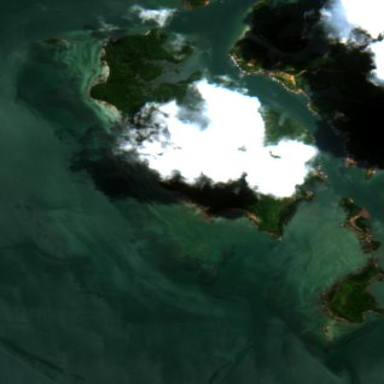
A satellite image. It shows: Island with natural coastline.